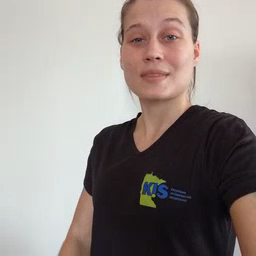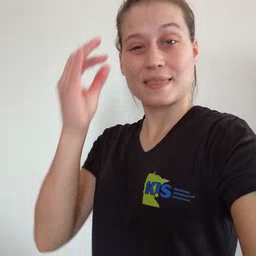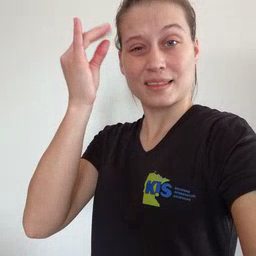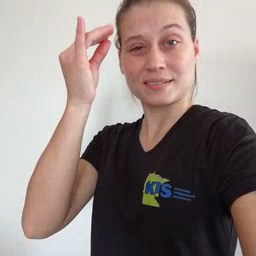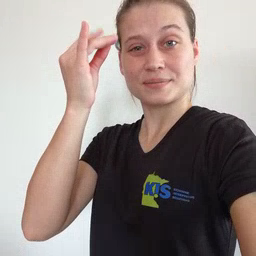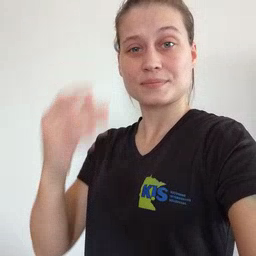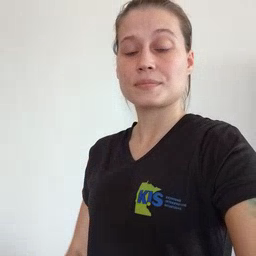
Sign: think